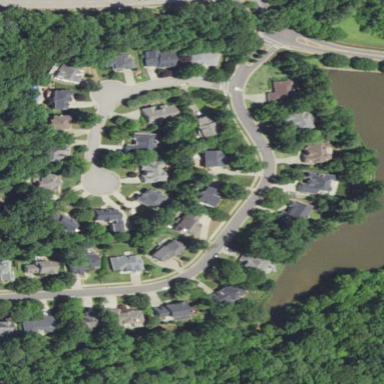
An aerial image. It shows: Residential neighbourhood.